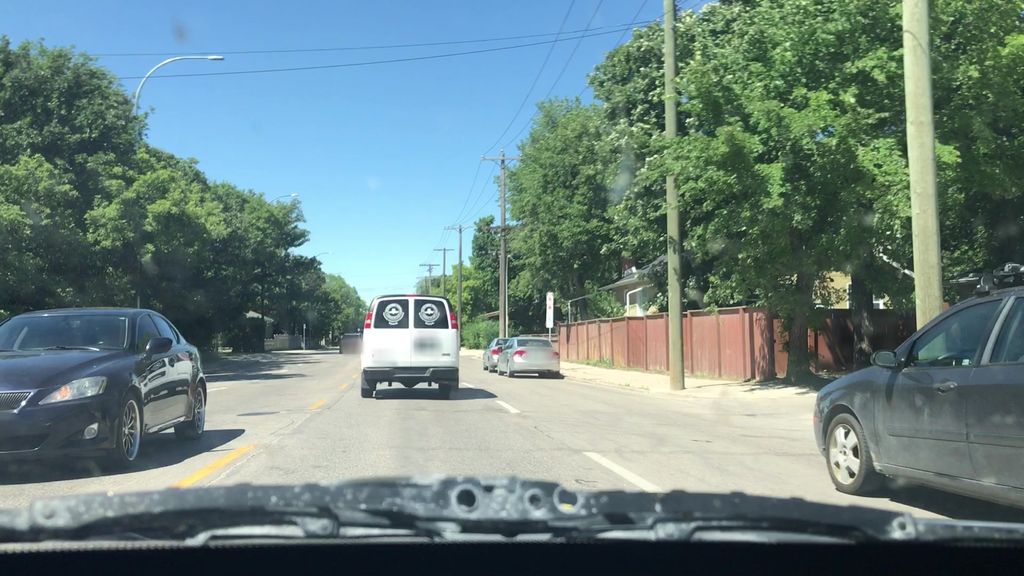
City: winnipeg